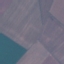
Land use / land cover class: AnnualCrop